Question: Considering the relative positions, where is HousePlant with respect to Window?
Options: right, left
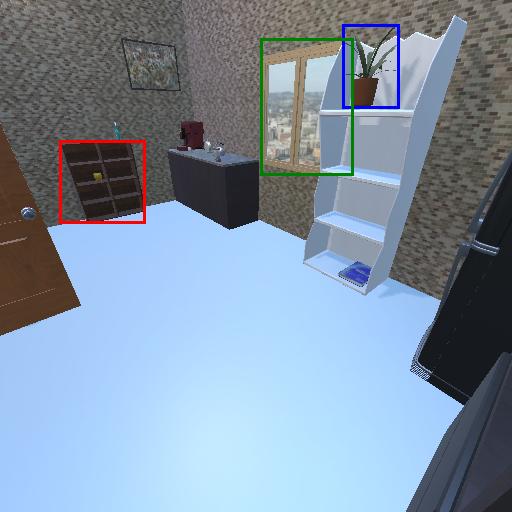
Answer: right